Question: I need to get and show last taken 3 photos from photo library on 'viewDidload' event without any clicks.
After this step, I should get other photos 3 by 3 when I scroll the 'ScrollView'.
Do you know the proper way to do this with swift? Thanks.

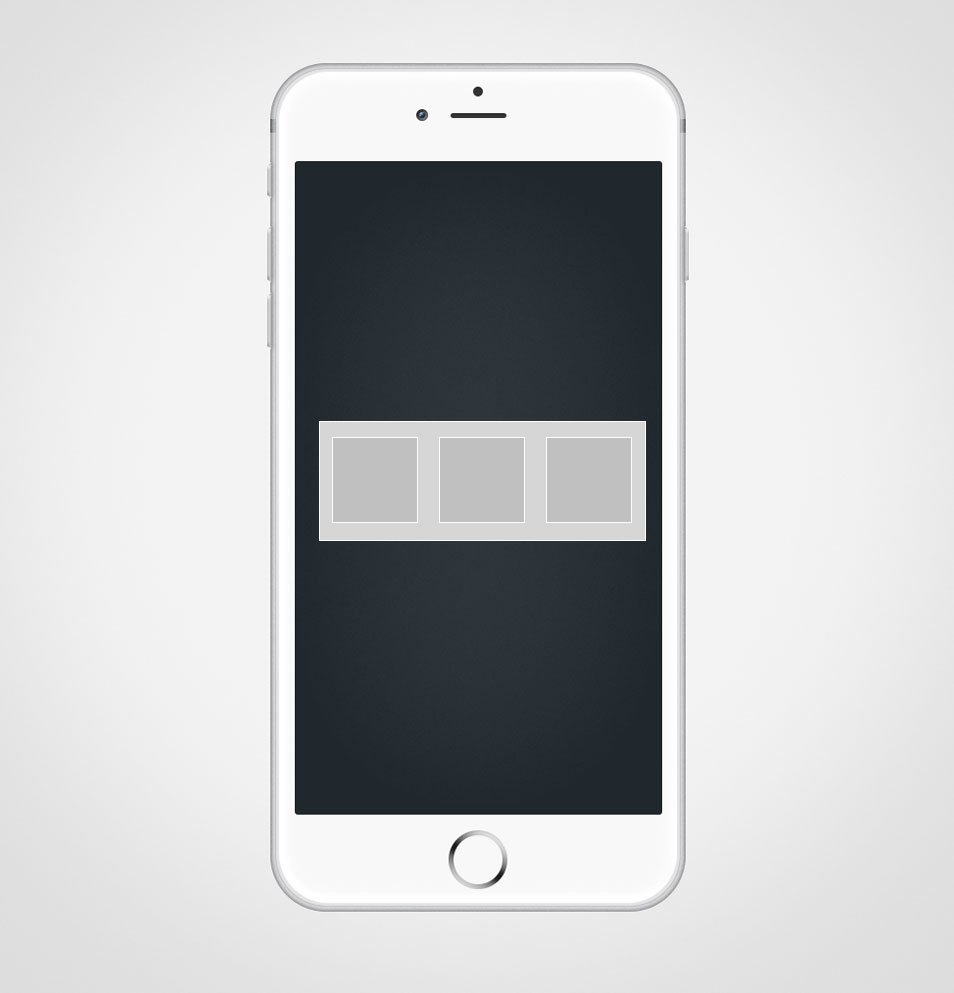
Answer: Here's a solution using the 'Photos' framework available for devices iOS 8+ :
'''
import Photos
class ViewController: UIViewController {
var images:[UIImage] = []
func fetchPhotos () {
// Sort the images by descending creation date and fetch the first 3
let fetchOptions = PHFetchOptions()
fetchOptions.sortDescriptors = [NSSortDescriptor(key:"creationDate", ascending: false)]
fetchOptions.fetchLimit = 3
// Fetch the image assets
let fetchResult: PHFetchResult = PHAsset.fetchAssets(with: PHAssetMediaType.image, options: fetchOptions)
// If the fetch result isn't empty,
// proceed with the image request
if fetchResult.count > 0 {
let totalImageCountNeeded = 3 // <-- The number of images to fetch
fetchPhotoAtIndex(0, totalImageCountNeeded, fetchResult)
}
}
// Repeatedly call the following method while incrementing
// the index until all the photos are fetched
func fetchPhotoAtIndex(_ index:Int, _ totalImageCountNeeded: Int, _ fetchResult: PHFetchResult<PHAsset>) {
// Note that if the request is not set to synchronous
// the requestImageForAsset will return both the image
// and thumbnail; by setting synchronous to true it
// will return just the thumbnail
let requestOptions = PHImageRequestOptions()
requestOptions.isSynchronous = true
// Perform the image request
PHImageManager.default().requestImage(for: fetchResult.object(at: index) as PHAsset, targetSize: view.frame.size, contentMode: PHImageContentMode.aspectFill, options: requestOptions, resultHandler: { (image, _) in
if let image = image {
// Add the returned image to your array
self.images += [image]
}
// If you haven't already reached the first
// index of the fetch result and if you haven't
// already stored all of the images you need,
// perform the fetch request again with an
// incremented index
if index + 1 < fetchResult.count && self.images.count < totalImageCountNeeded {
self.fetchPhotoAtIndex(index + 1, totalImageCountNeeded, fetchResult)
} else {
// Else you have completed creating your array
print("Completed array: \(self.images)")
}
})
}
}
'''